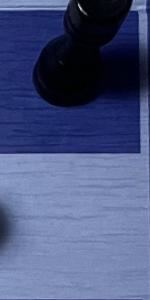
Label: Empty